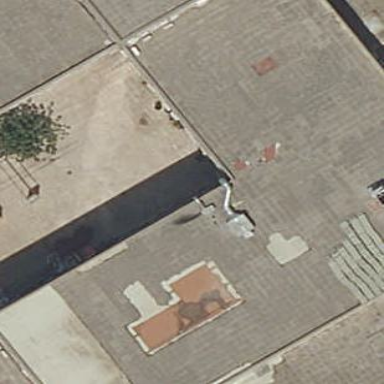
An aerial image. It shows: Part of building.